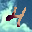
Label: 4